Question: We use a Python script to communicate with our Deploy Studio server to automate the updating of user and computer information using Deploy Studio's web access URLs. Due to a recent change, they are now storing the Plists for computers in the binary plist format as opposed to XML.
Here is what currently works with old version of DS (source: <URL>:
'''
#!/usr/bin/python
import urllib2
import plistlib
from random import randrange
host = 'https://my.ds.repo:60443'
adminuser = 'testdsuser'
adminpass = '12345'
def setupAuth():
"""Install an HTTP Basic Authorization header globally so it's used for
every request."""
auth_handler = urllib2.HTTPBasicAuthHandler()
auth_handler.add_password(realm='DeployStudioServer',
uri=host,
user=adminuser,
passwd=adminpass)
opener = urllib2.build_opener(auth_handler)
urllib2.install_opener(opener)
def getHostData(machine_id):
"""Return the full plist for a computer entry"""
machine_data = urllib2.urlopen(host + '/computers/get/entry?id=%s' % machine_id)
plist = plistlib.readPlistFromString(machine_data.read())
# if id isn't found, result will be an empty plist
return plist
def updateHostProperties(machine_id, properties, key_mac_addr=False, create_new=False):
"""Update the computer at machine_id with properties, a dict of properties and
values we want to set with new values. Return the full addinfourl object or None
if we found no computer to update and we aren't creating a new one. Set create_new
to True in order to enable creating new entries."""
found_comp = getHostData(machine_id)
# If we found no computer and we don't want a new record created
if not found_comp and not create_new:
return None
new_data = {}
if found_comp:
# Computer data comes back as plist nested like: {'SERIALNO': {'cn': 'my-name'}}
# DeployStudioServer expects a /set/entry POST like: {'cn': 'my-new-name'}
# so we copy the keys up a level
update = dict((k, v) for (k, v) in found_comp[machine_id].items())
new_data = update.copy()
else:
# No computer exists for this ID, we need to set up two required keys:
# 'dstudio-host-primary-key' and one of 'dstudio-host-serial-number'
# or 'dstudio-mac-addr' is required, otherwise request is ignored
# - IOW: you can't only rely on status codes
# - primary key is a server-level config, but we seem to need this per-host
if key_mac_addr:
new_data['dstudio-host-primary-key'] = 'dstudio-mac-addr'
else:
new_data['dstudio-host-primary-key'] = 'dstudio-host-serial-number'
new_data[new_data['dstudio-host-primary-key']] = machine_id
for (k, v) in properties.items():
new_data[k] = v
plist_to_post = plistlib.writePlistToString(new_data)
result = urllib2.urlopen(host + '/computers/set/entry?id=' + machine_id,
plist_to_post)
return result
def main():
setupAuth()
# Update HOWSANNIE with a new computer name (assuming this entry already exists)
random_name = 'random-id-' + str(randrange(100))
result = updateHostProperties('HOWSANNIE', {'cn': random_name,
'dstudio-hostname': random_name})
# Update DOUGLASFIRS with a new computername and custom properties, or create
# it if it doesn't already exist
random_name = 'random-id-' + str(randrange(100))
updateHostProperties('DOUGLASFIRS',
{'cn': random_name,
'dstudio-hostname': random_name,
'dstudio-custom-properties': [{
'dstudio-custom-property-key': 'ASSET_TAG',
'dstudio-custom-property-label': 'My Great Asset Tag',
'dstudio-custom-property-value': 'BL4CKL0DG3'}]
},
create_new=True)
if __name__ == "__main__":
main()
'''
We use this in conjunction with a home-grown web interface for our technicians to enter in the information when re-imaging a machine and automatically update the information in our DS database.
I've tried using libraries such as <URL>. Is there anyway I can manipulate the variable the information gets stored into? In this case it would be 'machine_data'.
I've had success using the bash command curl with the -o flag to indicate saving the file as a .plist file which works, however as said before, I would like to do this without saving the file locally if possible.
Deploy Studio web services available: .
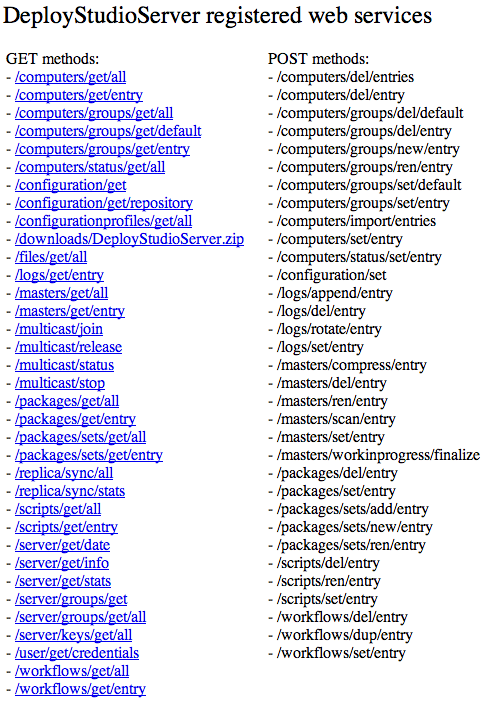
Answer: Just putting together all of @martijn-pieters comments into an answer:
'pip install biplist'
'''
import urllib2
import io
import biplist
sock = urllib2.urlopen('https://cfpropertylist.googlecode.com/svn/trunk/examples/sample.binary.plist' )
buf = io.BytesIO(sock.read())
xml = biplist.readPlist(buf)
print xml
'''
Output:
> {'Pets Names': [], 'Name': 'John Doe', 'Picture': '<BY=Y=™️B<', 'Year Of Birth': 1965, 'Date Of Graduation': datetime.datetime(2004, 6, 22, 19, 23, 43), 'City Of Birth': 'Springfield', 'Kids Names': ['John', 'Kyra']}